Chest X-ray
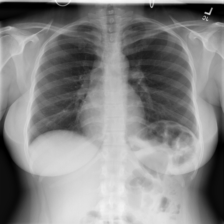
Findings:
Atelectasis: negative
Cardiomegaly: negative
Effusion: negative
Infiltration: negative
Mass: negative
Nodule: negative
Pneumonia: negative
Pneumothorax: negative
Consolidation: negative
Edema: negative
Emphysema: negative
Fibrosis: negative
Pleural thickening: negative
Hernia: negative